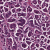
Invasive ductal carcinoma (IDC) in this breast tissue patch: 1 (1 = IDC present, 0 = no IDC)